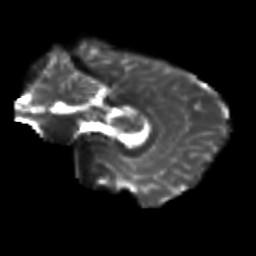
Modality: T2w
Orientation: sagittal
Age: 19
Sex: female
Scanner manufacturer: siemens
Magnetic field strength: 3 T
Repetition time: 3.5 s
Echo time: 0.125 s